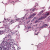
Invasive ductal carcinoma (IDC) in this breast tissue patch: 0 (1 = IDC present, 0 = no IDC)